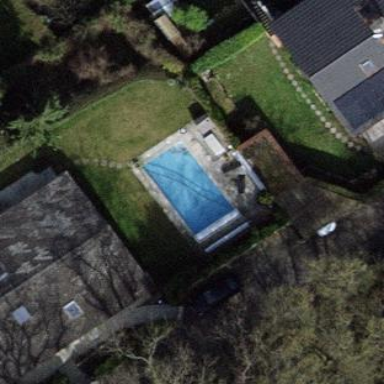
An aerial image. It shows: Swimming pool located in leisure land.